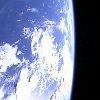
Label: cloud